Question: These two buttons (star and remove) are in one div '<div class="rank_icon">' every button has another class for each user. The only thing that is the same is title and src of "remove" image.

Screenshot of HTML code: <URL>
I want to make JavaScript that clicks remove button for every user.
I have tried the following without success:
'''
setInterval(function () {
document.getElementByName("img").click();
}, 1);
'''
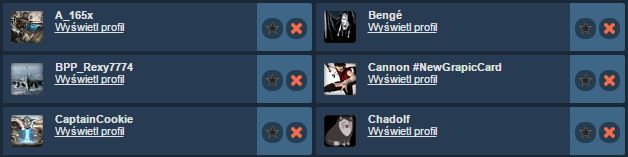
Answer: I'm going to assumpe that inside you have the 'remove' simply be a single element with a class called 'class="remove"'. So then you can cycle through your class and do 'click' on each 'remove' class:
'''
var buttons = document.getElementsByClassName("rank_icon");
for(var i=0; i<buttons.length; i++)
{
buttons[i].getElementsByClassName("remove")[0].click();
}
'''
Below is an example Snippet with the structure:
'''
<div class="rank_icon">
...
<button class="remove" ... >X</button>
</div>
<div class="rank_icon">
...
<button class="remove" ... >X</button>
</div>
'''
'''
var buttons = document.getElementsByClassName("rank_icon");
for(var i=0; i<buttons.length; i++)
{
buttons[i].getElementsByClassName("remove")[0].click();
}
'''
'''
<div class="rank_icon">
<button class="remove" onclick="alert('t')">X</button>
</div>
<div class="rank_icon">
<button class="remove" onclick="alert('t')">X</button>
</div>
'''